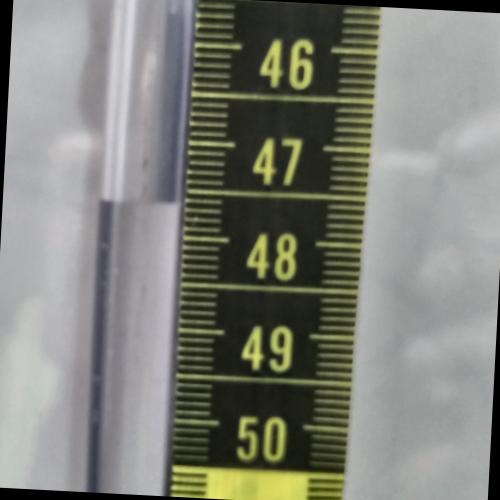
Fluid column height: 47.6 cm